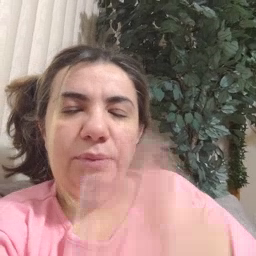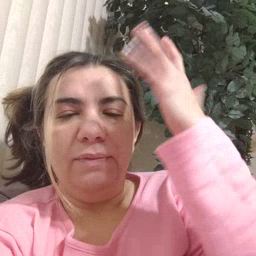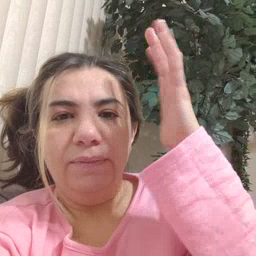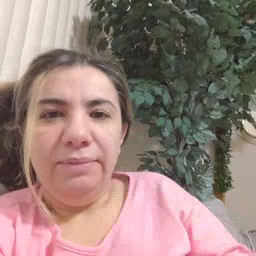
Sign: tree